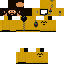
A male human skin with medium skin, wearing brown long hair dressed in a yellow hoodie and black pants, featuring a closed mouth.